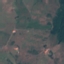
Land use / land cover class: Pasture